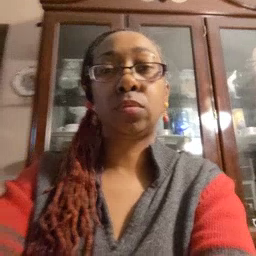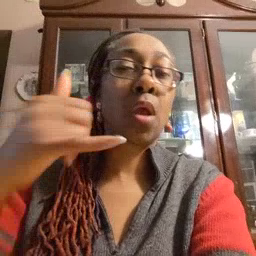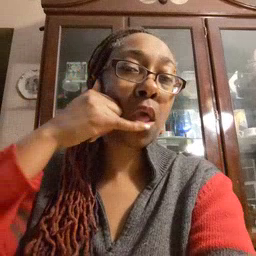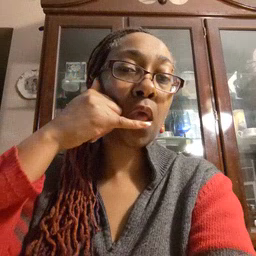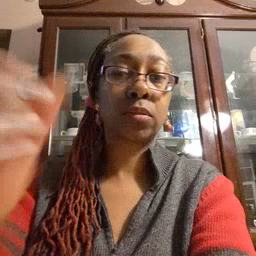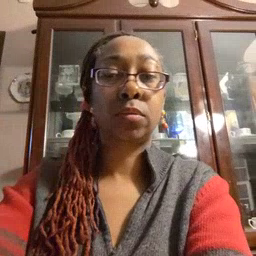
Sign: callonphone